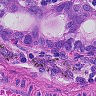
Metastatic tissue present: yes